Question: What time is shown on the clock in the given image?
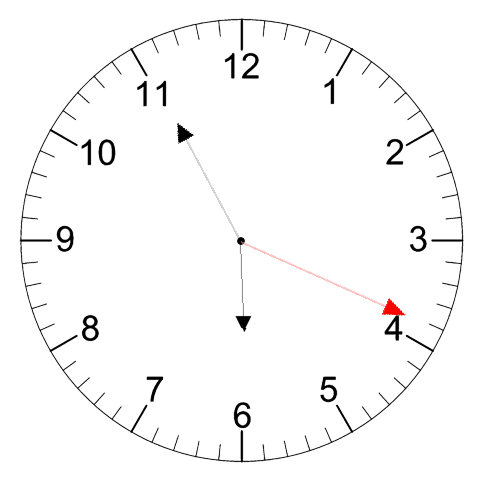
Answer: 05:55:19